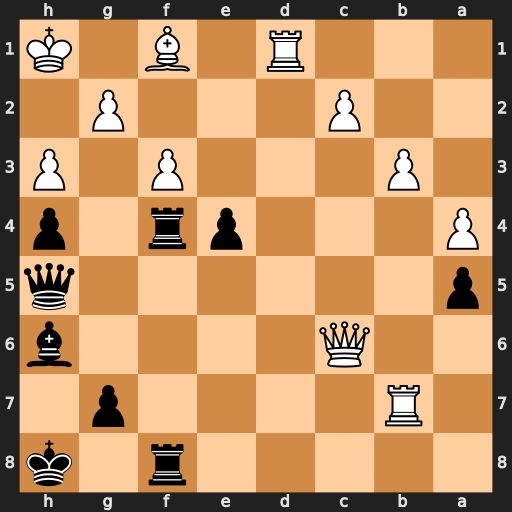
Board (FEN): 5r1k/1R4p1/2Q4b/p6q/P3pr1p/1P3P1P/2P3P1/3R1B1K
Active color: b
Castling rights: -
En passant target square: -
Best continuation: Rxf3 Be2 Rxh3+ gxh3 Qxe2